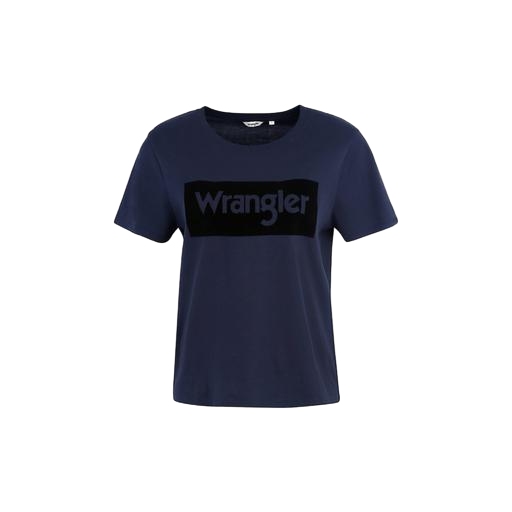
studio cool tee blue, women's tee, navy tee, white background